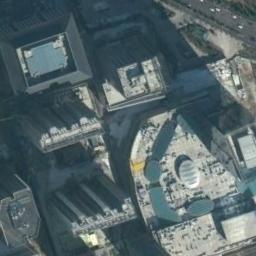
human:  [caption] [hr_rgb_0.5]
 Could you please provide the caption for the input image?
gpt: The commercial area is consist of many tall buildings .

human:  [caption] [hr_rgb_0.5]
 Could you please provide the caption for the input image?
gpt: A commercial area has lots of buildings of different heights and a square is also in the commercial area .

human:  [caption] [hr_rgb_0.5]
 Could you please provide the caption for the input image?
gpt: In a business district there are many tall buildings of different shapes and several roads with many cars  There are many cars in the open space beside the road .

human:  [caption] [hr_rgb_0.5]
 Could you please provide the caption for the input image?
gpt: The tall building in the middle of the picture is a rectangle .

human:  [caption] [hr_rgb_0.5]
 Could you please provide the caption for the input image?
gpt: There are many people on the top of a building on a commercial area .